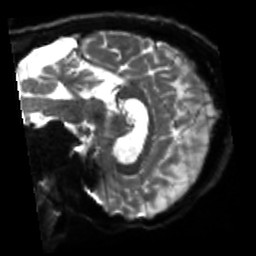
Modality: sbref
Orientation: sagittal
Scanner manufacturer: siemens
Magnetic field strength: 3 T
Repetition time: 4 s
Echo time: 0.0594 s